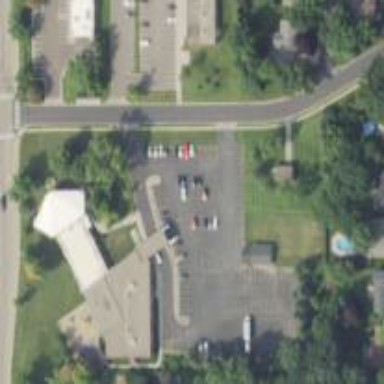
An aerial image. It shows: Building that serves as place of worship.